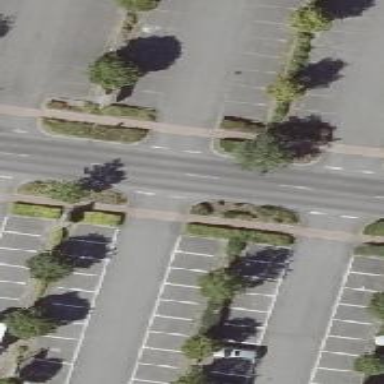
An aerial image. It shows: Asphalt parking aisle off service road.